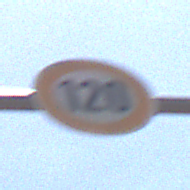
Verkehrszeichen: Geschwindigkeit120
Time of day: Midday
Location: Outdoor (Nature)
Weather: PartlyCloudy
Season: NotSpecified
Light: Natural